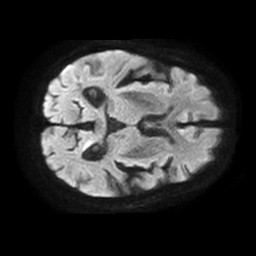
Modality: TRACE
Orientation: axial
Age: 80
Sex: female
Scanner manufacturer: philips
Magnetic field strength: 1.5 T
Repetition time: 3.406 s
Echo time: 0.06922 s